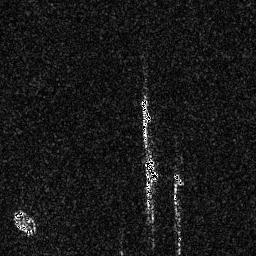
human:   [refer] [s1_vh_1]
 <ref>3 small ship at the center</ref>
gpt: <box>[[54, 37, 58, 48, 0]], [[66, 66, 71, 72, 0]], [[55, 60, 61, 70, 0]]</box>